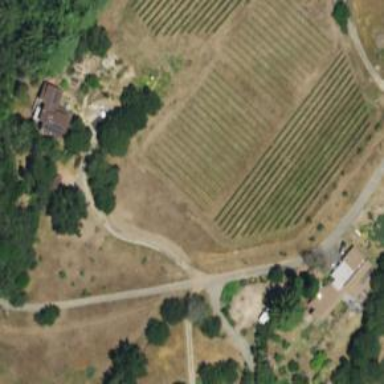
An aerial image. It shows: Orchard.